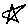
Label: star